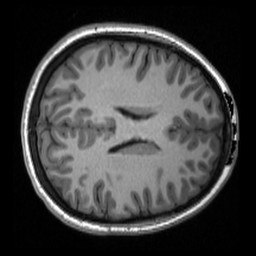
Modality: T1w
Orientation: axial
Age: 17
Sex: female
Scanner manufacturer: siemens
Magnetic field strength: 3 T
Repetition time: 2.53 s
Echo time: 0.00169 s